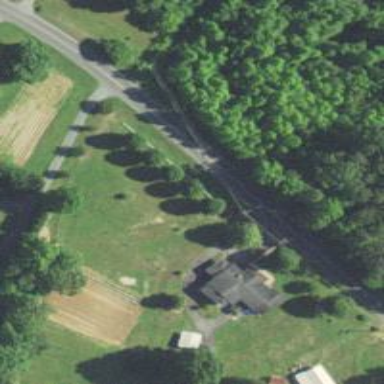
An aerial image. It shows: Driveway.